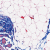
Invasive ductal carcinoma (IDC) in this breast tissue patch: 0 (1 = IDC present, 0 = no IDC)